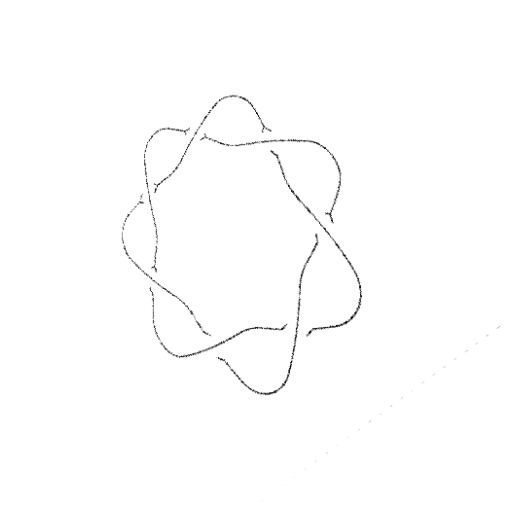
Crossing number: 7